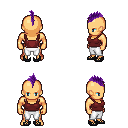
a pixel art fantasy rpg character, male body template, human, tanned skin, maroon pirate shirt, white pants, purple mohawk hairstyle, ghillies, four views (front, back, left, right), 2x2 character sprite sheet, small pixel art, hard edges, no anti-aliasing